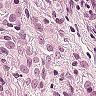
Metastatic tissue present: yes